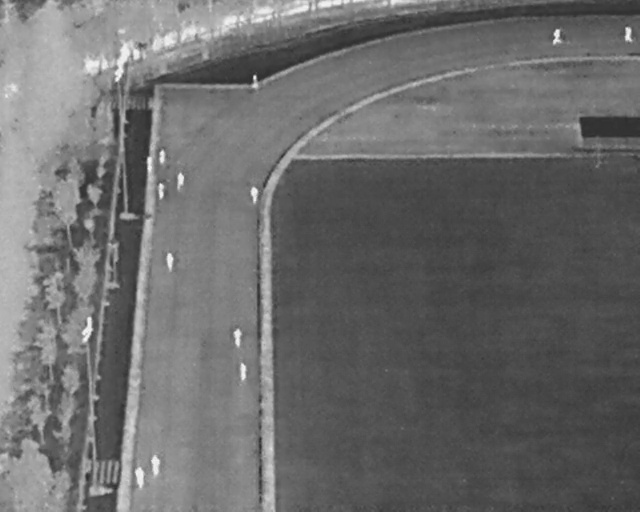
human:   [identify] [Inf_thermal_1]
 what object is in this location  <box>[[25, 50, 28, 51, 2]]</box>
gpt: <ref>1 medium person at the left</ref>

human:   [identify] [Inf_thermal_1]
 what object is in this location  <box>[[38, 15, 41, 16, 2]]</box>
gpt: <ref>1 small person at the top</ref>

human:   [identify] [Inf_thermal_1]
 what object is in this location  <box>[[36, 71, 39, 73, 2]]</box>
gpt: <ref>1 medium person at the bottom</ref>

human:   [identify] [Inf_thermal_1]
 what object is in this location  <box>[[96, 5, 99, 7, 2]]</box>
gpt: <ref>1 medium person at the top right</ref>